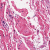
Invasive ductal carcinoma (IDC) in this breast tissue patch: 0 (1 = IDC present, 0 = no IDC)